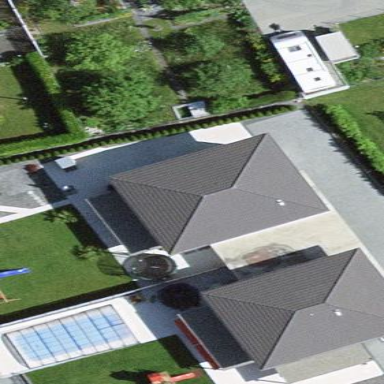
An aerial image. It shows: House with hipped roof.